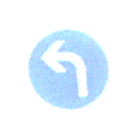
Verkehrszeichen: VorgeschriebeneFahrtrichtungLinks
Umgebung: Outdoor, Nature
Tageszeit: Midday
Wetter: PartlyCloudy
Licht: Natural
Jahreszeit: NotSpecified
Kontrast: MediumContrast